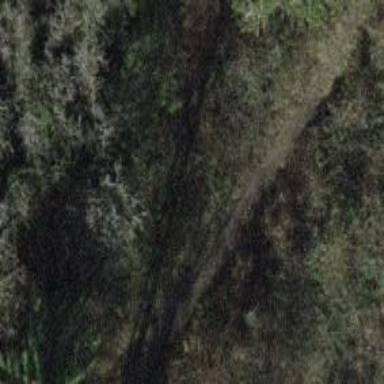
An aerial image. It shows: Track road with grade4 tracktype.